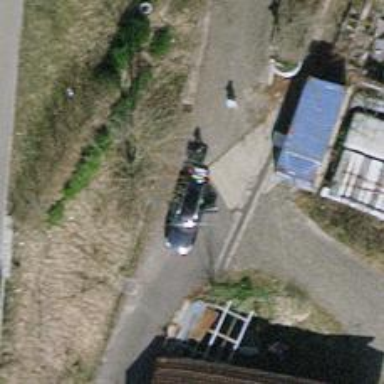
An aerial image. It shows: Driveway leading to service road.